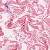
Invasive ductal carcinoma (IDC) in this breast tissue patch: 0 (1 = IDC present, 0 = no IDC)